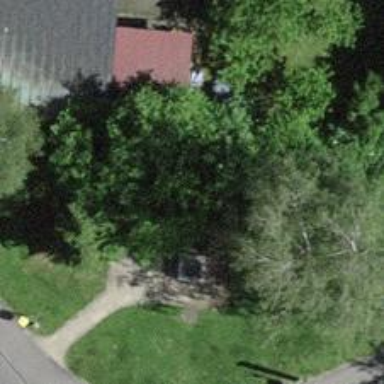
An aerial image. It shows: Bench.